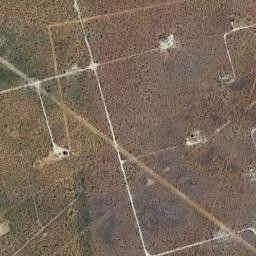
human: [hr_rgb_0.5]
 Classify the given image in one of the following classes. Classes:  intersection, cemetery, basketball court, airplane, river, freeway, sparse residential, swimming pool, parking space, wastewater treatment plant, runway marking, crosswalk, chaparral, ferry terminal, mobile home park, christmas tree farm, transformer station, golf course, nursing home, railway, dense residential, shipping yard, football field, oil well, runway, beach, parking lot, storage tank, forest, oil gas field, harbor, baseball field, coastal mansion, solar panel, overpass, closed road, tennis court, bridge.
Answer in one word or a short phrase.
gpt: oil gas field